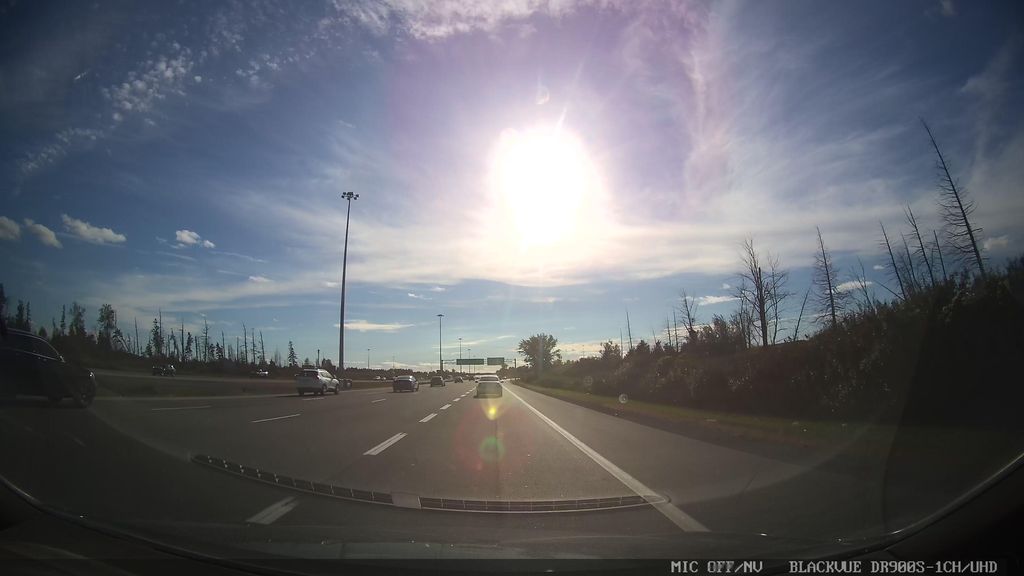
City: ottawa-gatineau